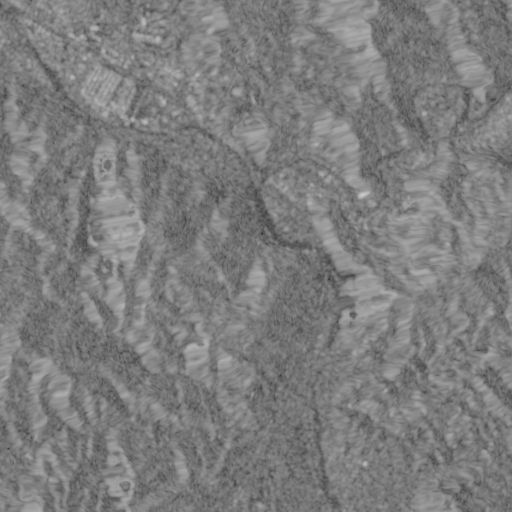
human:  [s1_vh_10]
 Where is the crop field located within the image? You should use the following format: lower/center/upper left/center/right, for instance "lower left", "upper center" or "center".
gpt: The crop field is located in the upper center of the image.
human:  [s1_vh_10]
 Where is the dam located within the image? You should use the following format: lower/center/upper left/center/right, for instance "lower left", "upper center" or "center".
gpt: The dam is located in the center of the image.
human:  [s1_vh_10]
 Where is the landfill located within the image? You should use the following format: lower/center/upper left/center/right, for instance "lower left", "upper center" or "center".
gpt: The landfill is located in the center left of the image.
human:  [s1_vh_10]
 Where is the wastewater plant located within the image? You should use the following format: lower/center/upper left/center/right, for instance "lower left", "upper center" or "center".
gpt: The wastewater plant is located in the center of the image.
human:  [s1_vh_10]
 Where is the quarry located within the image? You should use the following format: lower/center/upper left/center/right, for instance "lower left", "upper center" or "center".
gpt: There is no quarry in the image.

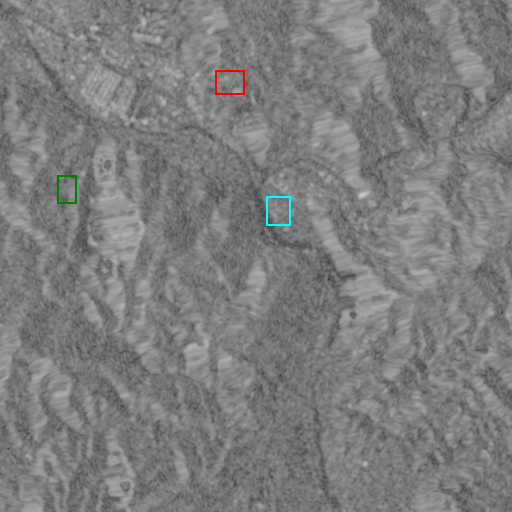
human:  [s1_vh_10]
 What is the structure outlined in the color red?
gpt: The structure outlined in red is a crop field.
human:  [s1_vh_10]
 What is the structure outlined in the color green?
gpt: The structure outlined in green is a landfill.
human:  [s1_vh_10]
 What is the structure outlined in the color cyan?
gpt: The structure outlined in cyan is a wastewater plant.
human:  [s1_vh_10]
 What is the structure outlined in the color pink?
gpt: There is no pink outline.